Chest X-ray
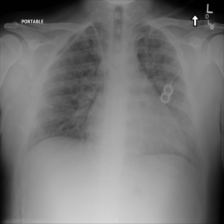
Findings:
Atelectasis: negative
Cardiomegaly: negative
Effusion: positive
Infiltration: negative
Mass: negative
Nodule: negative
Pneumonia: negative
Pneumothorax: negative
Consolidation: negative
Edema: negative
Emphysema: negative
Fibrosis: negative
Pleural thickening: negative
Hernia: negative